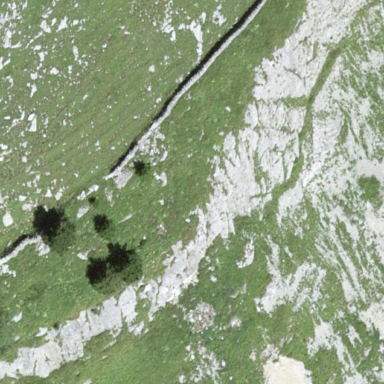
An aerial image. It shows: Landscape of bare rock.